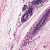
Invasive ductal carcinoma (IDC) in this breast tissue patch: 0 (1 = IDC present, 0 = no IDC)